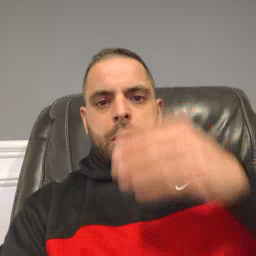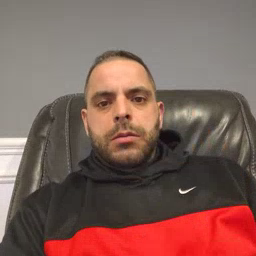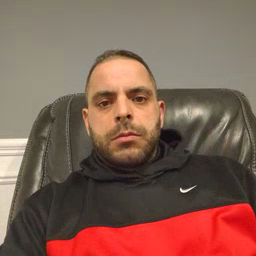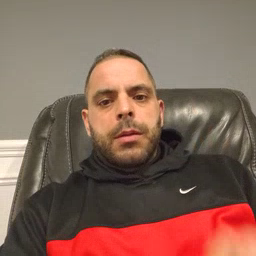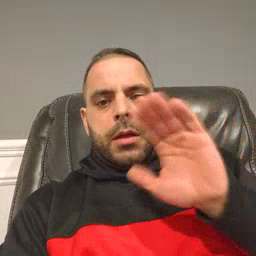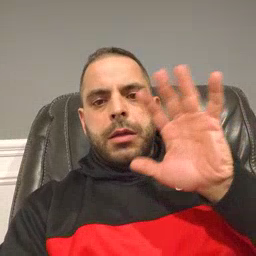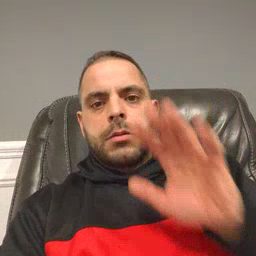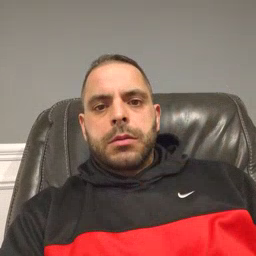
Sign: bye